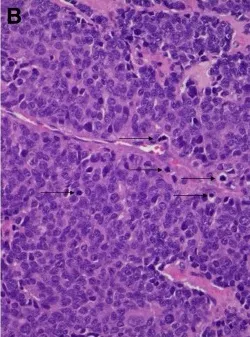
Areas of monotonous cells with a higher nuclear:cytoplasmic ratio growing in sheets. Magnification 400 x ). The cells have round to oval nuclei with dispersed chromatin. There is no nuclear molding or large cells with abundant cytoplasm. Mitotic figures are frequent (B, arrows) with mitotic count of at least 27 mitoses per 10 high-power fields. Small patches of necrosis are present (<5% of tumor).
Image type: pathology (h&e)